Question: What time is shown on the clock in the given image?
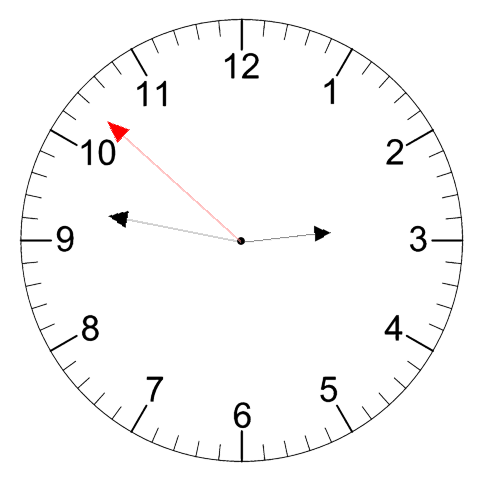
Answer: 02:46:52